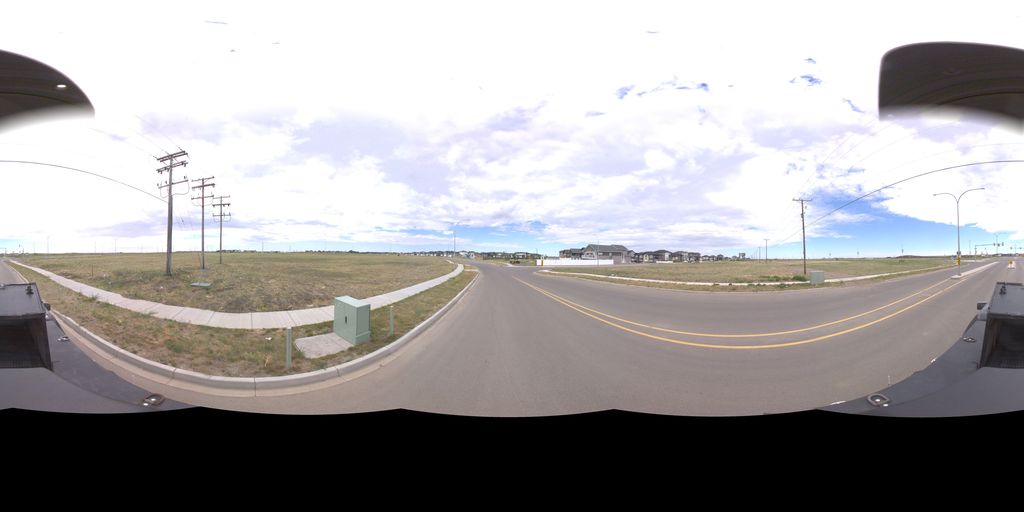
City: saskatoon